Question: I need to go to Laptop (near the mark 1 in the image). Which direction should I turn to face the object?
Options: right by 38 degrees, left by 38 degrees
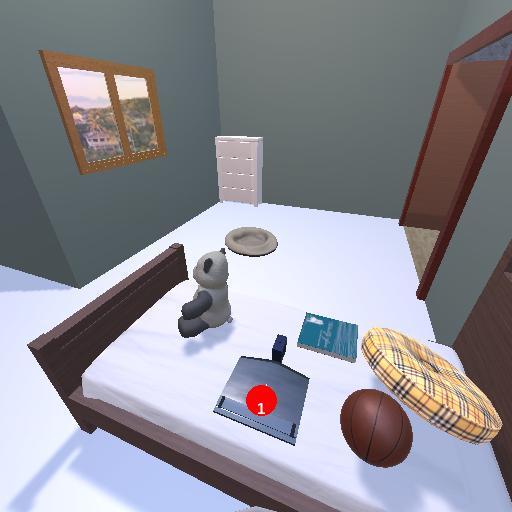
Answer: right by 38 degrees